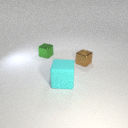
small green metal cube to the left of large cyan rubber cube